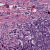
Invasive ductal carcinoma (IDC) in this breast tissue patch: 1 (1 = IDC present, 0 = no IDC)